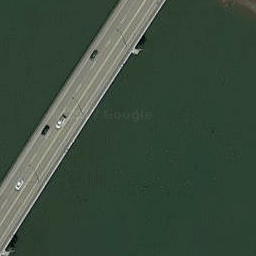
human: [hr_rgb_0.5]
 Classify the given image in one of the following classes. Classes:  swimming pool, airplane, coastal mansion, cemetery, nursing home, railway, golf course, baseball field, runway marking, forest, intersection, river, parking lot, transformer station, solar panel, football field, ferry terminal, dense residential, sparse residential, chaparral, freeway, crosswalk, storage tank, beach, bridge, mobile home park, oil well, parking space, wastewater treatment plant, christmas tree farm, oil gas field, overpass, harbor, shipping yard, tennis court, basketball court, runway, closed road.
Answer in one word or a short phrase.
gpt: bridge